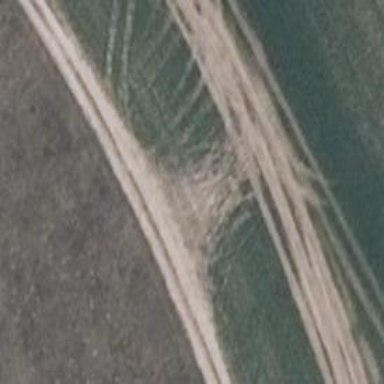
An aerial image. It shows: Track road with grade4 tracktype.